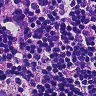
Metastatic tissue present: no